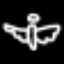
Label: angel